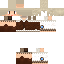
A male human skin with medium skin, wearing brown long hair dressed in a blue hoodie and brown pants, featuring a closed mouth.